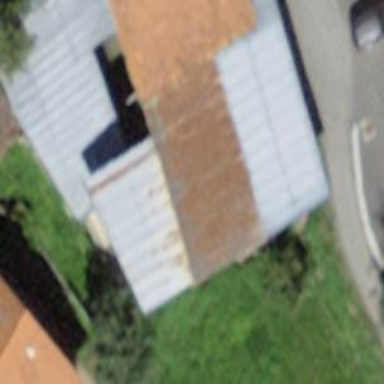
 and the building is used for agricultural purposes."